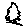
Label: tree